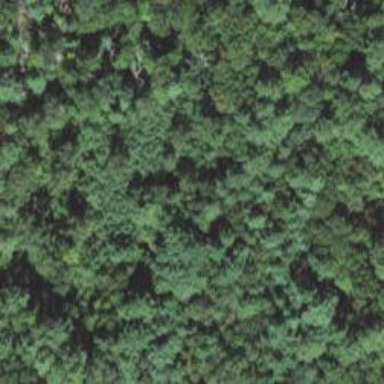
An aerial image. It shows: Needle-leaved woodland.